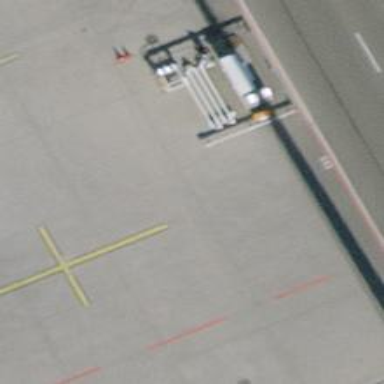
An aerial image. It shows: Airport parking position.